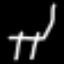
Label: chair